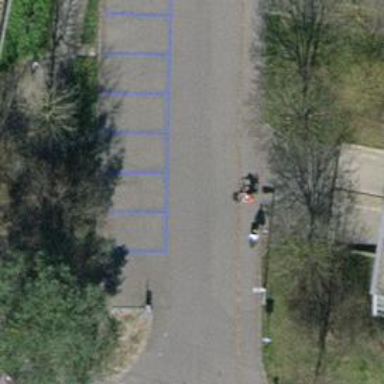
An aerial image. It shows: Driveway road with separate track for cycling.